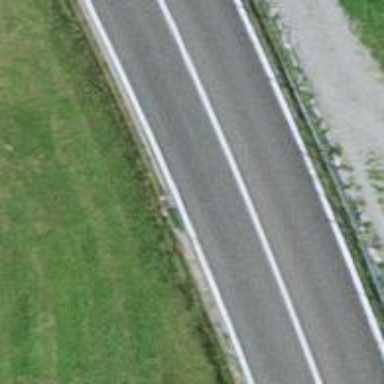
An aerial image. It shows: Asphalt motorway of trunk classification.